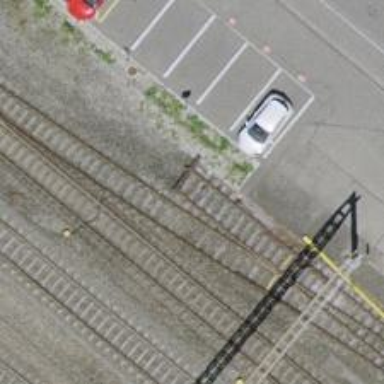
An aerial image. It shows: Railway buffer stop.